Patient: sex F, age 26
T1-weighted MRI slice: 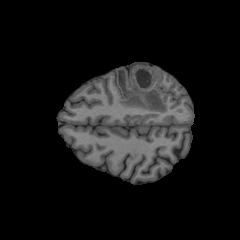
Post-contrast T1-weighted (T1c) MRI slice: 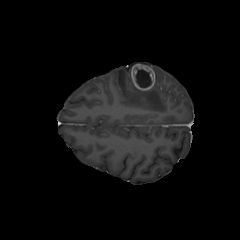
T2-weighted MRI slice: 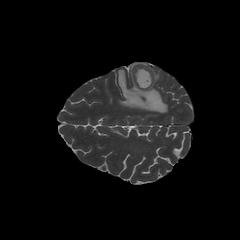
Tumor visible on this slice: yes
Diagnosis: Glioblastoma, IDH-wildtype
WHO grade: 4